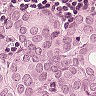
Metastatic tissue present: yes